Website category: phone
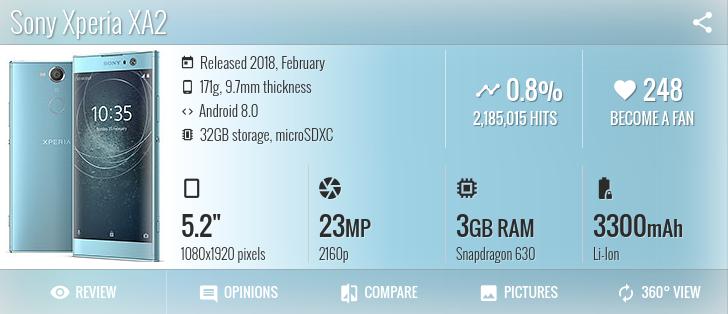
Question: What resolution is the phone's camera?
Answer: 2160p

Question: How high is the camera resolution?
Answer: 2160p

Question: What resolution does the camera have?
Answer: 2160p

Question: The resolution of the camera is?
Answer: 2160p

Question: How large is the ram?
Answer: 3 GB RAM

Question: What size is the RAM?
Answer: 3 GB RAM

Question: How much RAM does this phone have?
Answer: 3 GB RAM

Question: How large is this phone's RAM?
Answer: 3 GB RAM

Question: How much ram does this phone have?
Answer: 3 GB RAM

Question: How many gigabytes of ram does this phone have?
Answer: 3 GB RAM

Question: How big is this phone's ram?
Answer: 3 GB RAM

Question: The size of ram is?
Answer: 3 GB RAM

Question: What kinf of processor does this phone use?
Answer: Snapdragon 630

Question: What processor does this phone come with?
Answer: Snapdragon 630

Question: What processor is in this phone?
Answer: Snapdragon 630

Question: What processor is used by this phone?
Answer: Snapdragon 630

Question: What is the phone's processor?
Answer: Snapdragon 630

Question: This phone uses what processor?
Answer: Snapdragon 630

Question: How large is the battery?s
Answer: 3300 mAh

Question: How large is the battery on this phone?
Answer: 3300 mAh

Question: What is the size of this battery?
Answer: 3300 mAh

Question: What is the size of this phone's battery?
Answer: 3300 mAh

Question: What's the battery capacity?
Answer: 3300 mAh

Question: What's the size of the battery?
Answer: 3300 mAh

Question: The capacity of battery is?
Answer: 3300 mAh